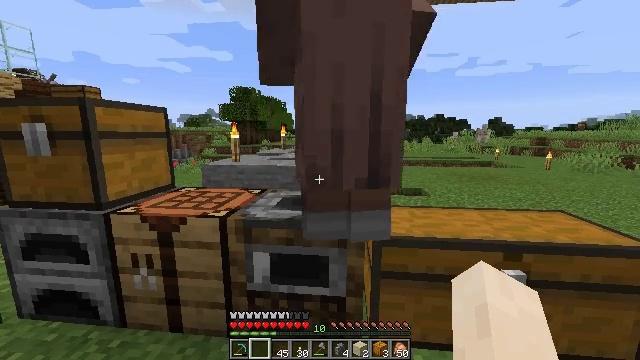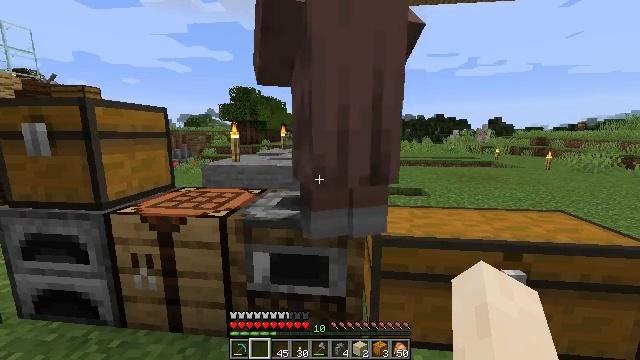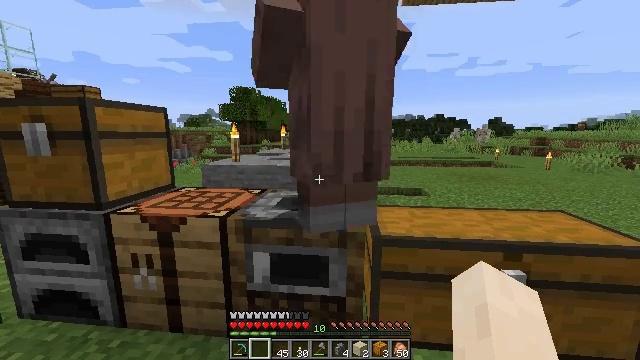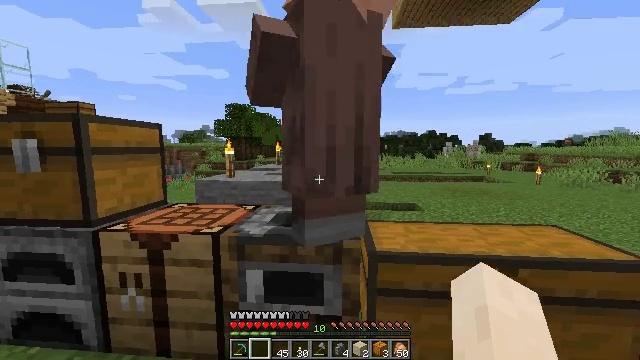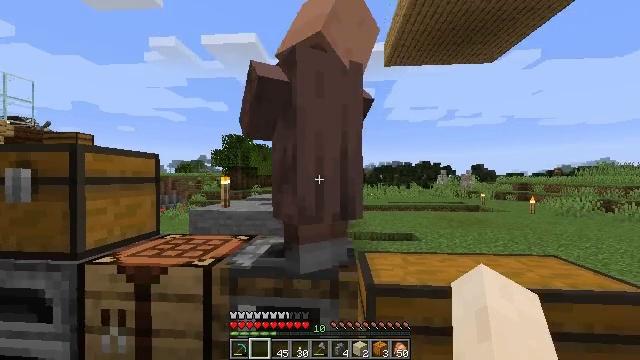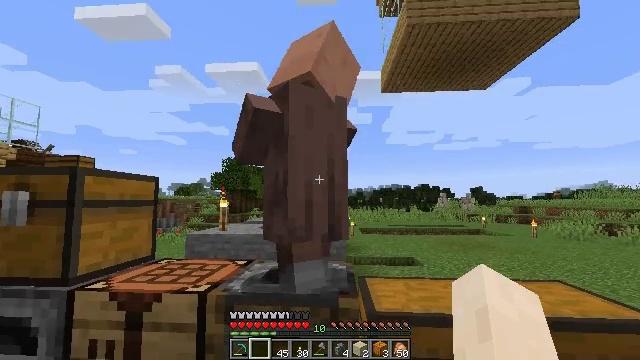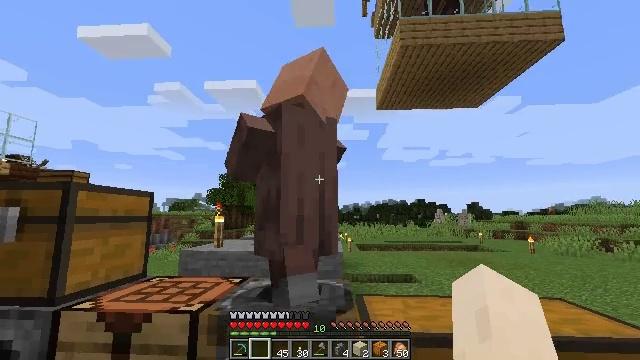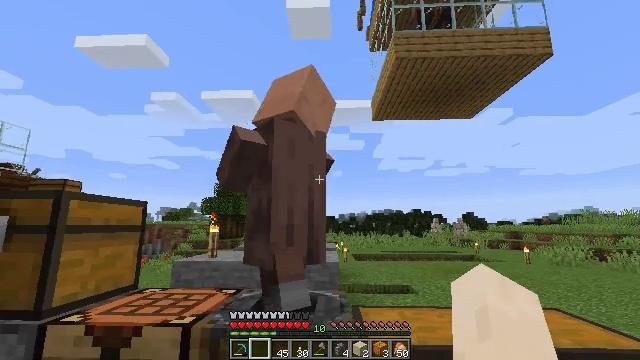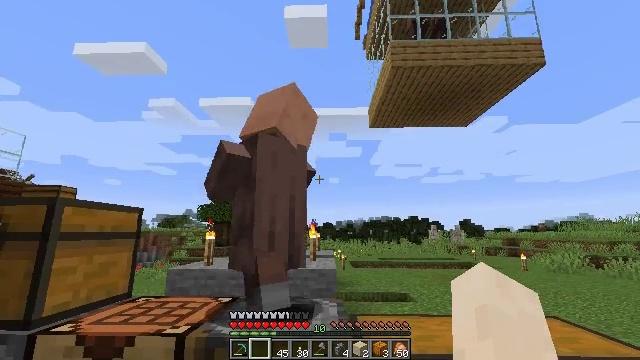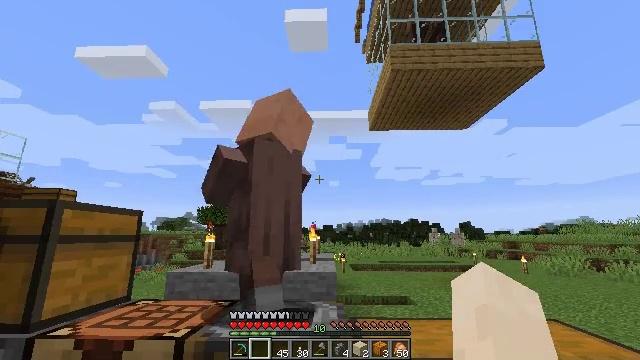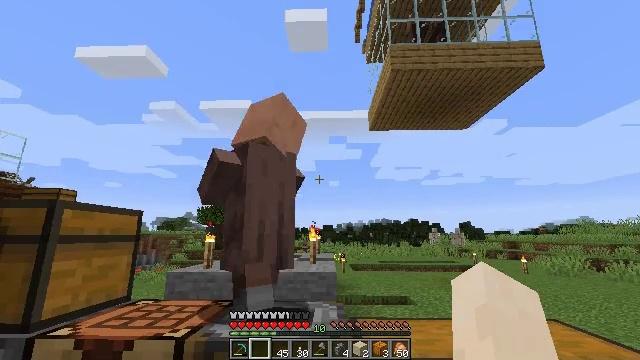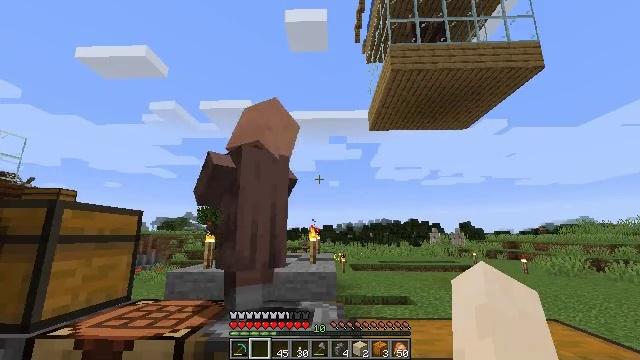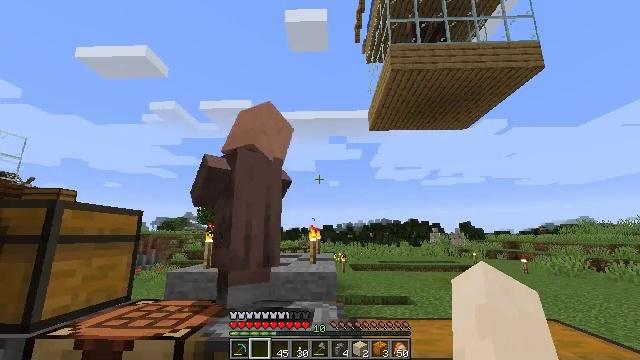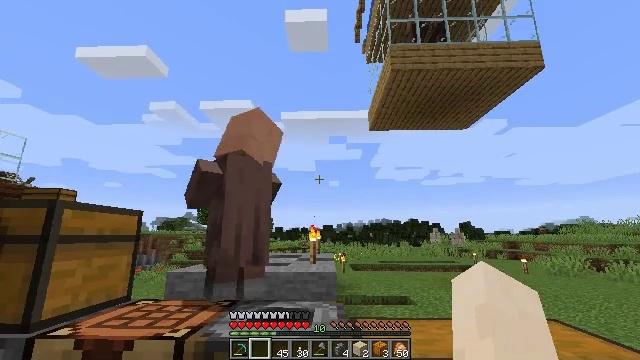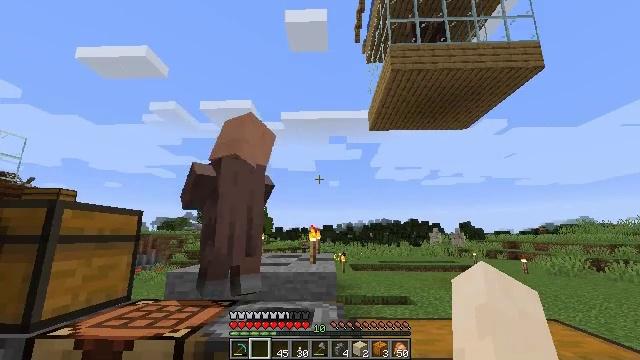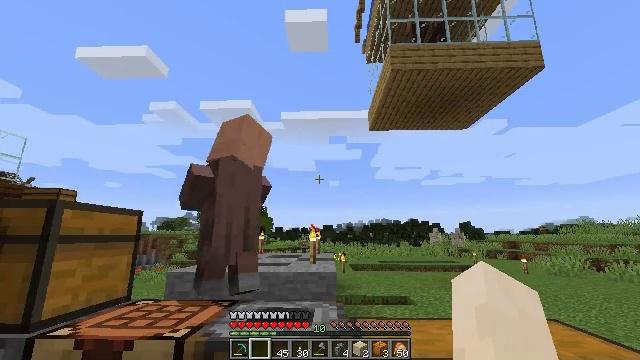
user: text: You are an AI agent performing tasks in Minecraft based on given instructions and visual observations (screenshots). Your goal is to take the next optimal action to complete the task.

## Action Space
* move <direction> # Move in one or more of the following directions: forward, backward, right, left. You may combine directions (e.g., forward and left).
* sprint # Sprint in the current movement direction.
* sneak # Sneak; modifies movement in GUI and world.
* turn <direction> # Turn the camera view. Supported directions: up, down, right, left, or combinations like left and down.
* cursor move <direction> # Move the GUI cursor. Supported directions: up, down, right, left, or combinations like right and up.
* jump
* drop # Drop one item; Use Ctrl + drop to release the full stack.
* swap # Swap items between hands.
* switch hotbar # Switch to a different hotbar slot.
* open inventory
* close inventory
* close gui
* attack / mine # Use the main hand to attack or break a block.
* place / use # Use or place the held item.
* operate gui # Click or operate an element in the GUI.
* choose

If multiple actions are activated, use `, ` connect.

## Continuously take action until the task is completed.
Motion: motion action
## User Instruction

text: Left-click on the smoker to mine it.
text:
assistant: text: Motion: no_op
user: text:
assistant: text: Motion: no_op
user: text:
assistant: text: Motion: turn right and up
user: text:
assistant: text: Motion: turn up
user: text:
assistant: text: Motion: turn up
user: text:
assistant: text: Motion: turn up
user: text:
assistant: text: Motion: turn up
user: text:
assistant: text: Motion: turn up
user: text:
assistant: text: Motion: no_op
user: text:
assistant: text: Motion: no_op
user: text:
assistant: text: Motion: no_op
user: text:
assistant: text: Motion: no_op
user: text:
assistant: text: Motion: no_op
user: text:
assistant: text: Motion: no_op
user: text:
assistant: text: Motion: no_op
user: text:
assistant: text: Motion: no_op
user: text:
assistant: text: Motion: no_op
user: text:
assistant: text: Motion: turn down
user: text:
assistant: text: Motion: turn down
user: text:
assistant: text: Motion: turn down
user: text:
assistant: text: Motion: turn left and down
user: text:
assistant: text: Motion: turn down
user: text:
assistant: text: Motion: turn down
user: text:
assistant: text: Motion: turn down
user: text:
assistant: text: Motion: turn down
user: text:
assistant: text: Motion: turn down
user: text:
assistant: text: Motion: turn down
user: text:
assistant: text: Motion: turn down
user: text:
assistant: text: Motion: turn down
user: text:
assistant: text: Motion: turn down